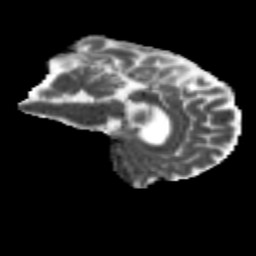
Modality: MD
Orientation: sagittal
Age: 69
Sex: male
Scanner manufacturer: siemens
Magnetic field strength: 3 T
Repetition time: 4.71 s
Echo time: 0.0906 s